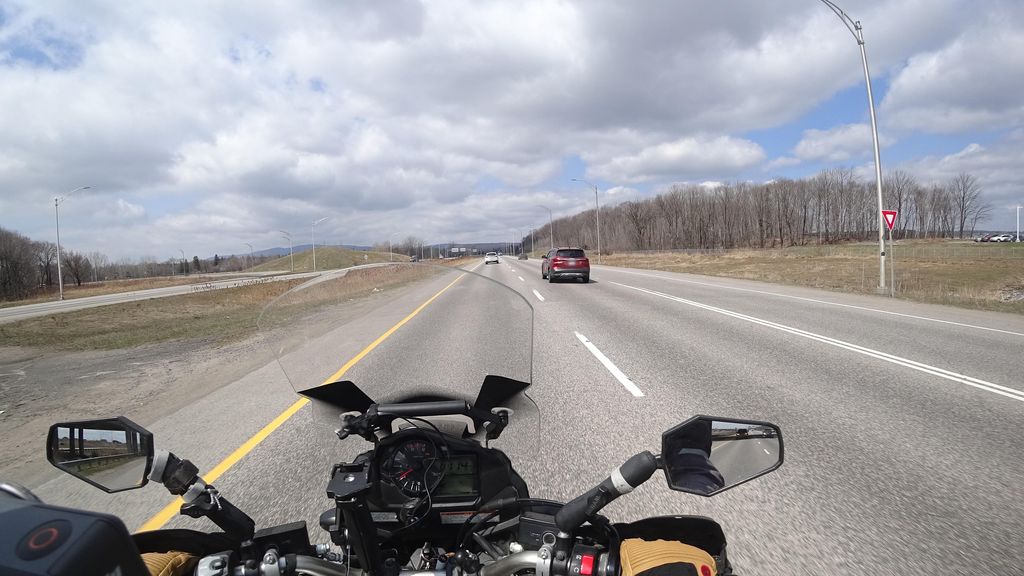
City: quebec_city